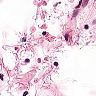
Metastatic tissue present: no